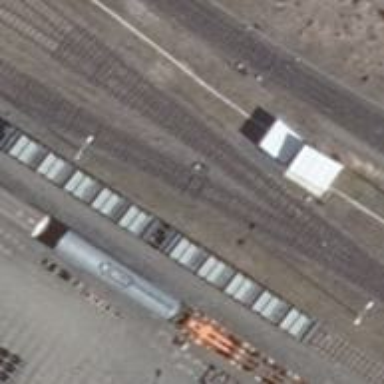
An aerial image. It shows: Railway switch.